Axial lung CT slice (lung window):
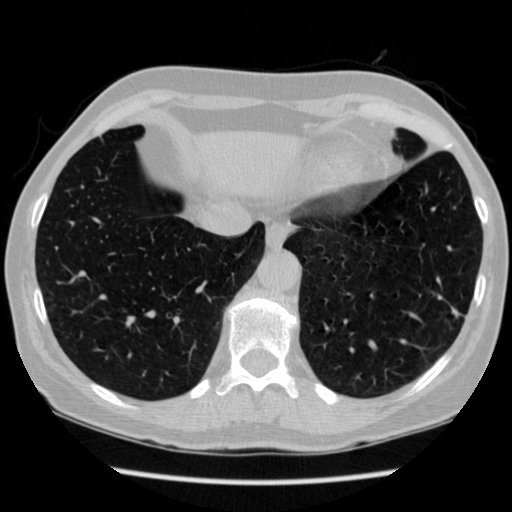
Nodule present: no